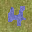
Label: 4